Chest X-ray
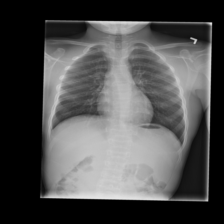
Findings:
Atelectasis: negative
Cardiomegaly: negative
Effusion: negative
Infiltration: negative
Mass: negative
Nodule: negative
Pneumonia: negative
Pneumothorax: negative
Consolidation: negative
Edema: negative
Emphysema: negative
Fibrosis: negative
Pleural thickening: negative
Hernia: negative